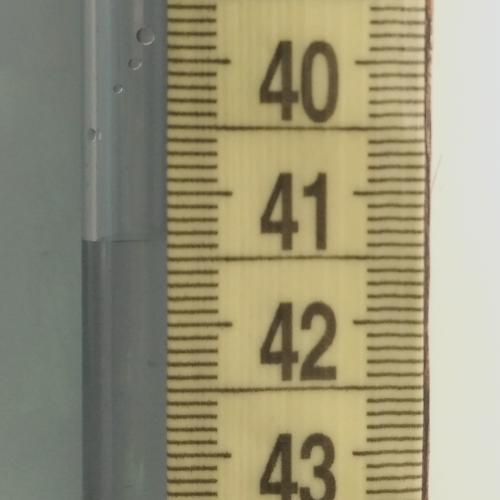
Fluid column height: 41.4 cm